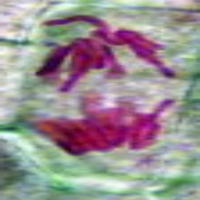
Label: anaphase